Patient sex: M
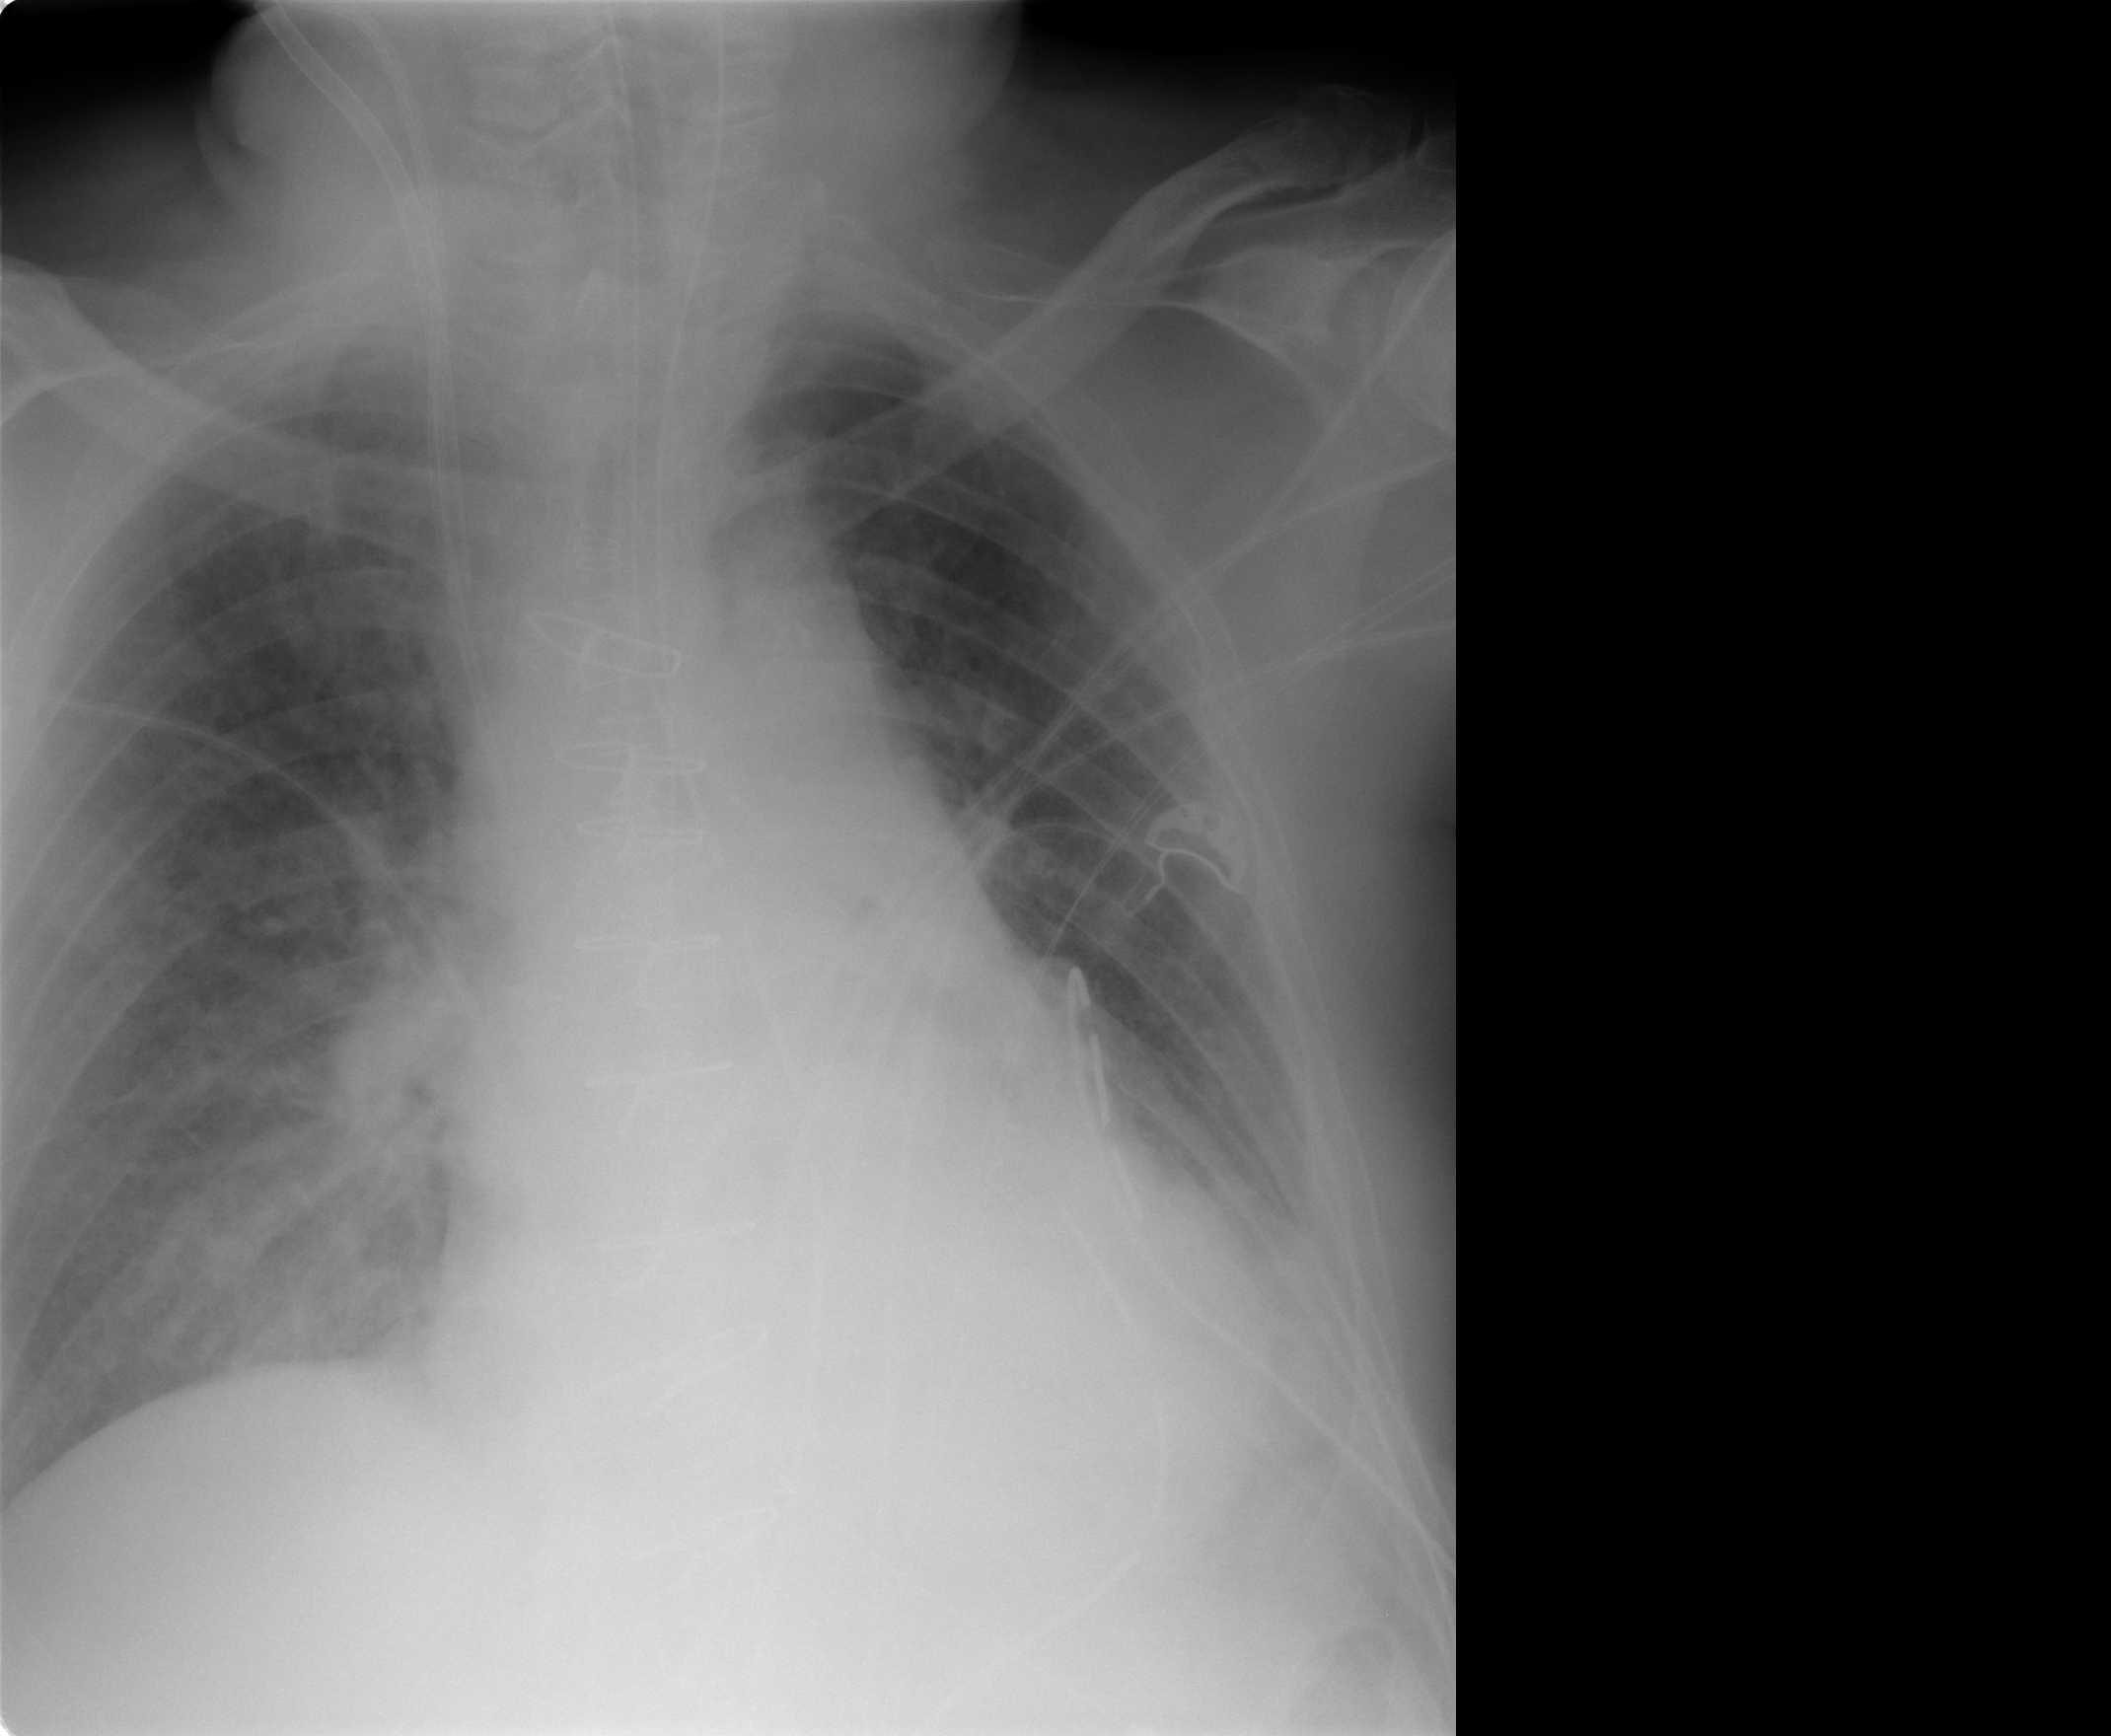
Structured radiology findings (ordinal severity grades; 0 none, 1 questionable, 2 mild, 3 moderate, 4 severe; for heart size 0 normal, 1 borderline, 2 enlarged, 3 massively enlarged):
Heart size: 2
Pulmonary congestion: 2
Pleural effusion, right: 0
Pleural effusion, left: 2
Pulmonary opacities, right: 0
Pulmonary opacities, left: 0
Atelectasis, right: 2
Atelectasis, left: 2